Question: Hi I just create a new project in Google App Engine.
I wanted to use the release pipeline with the option of building and testing {python nosetest option}. I have connected the repository with bitbucket. I tried to move source control from bitbucket to the default google source control option. There does not seem to be any difference.
When I try to create the pipeline I get the following error.

Failed to create the pipeline
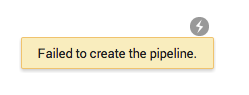
Answer: I figured this out.
You need to initialize compute-engine VM first. I created a project and did not initialize compute-engine.